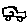
Label: car